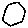
Label: hexagon